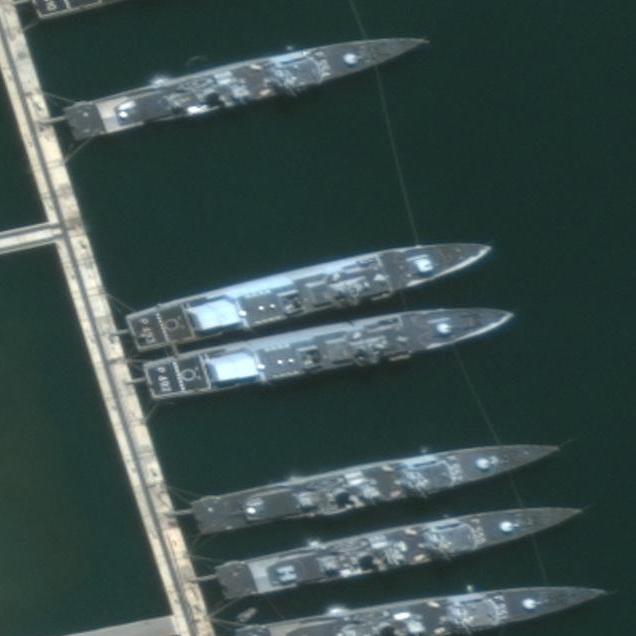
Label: destroyer